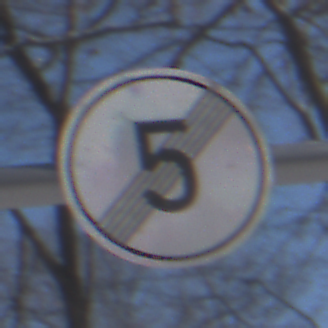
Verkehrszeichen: EndeGeschwindigkeit5
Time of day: MorningAfternoon
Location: Outdoor (Special)
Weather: Clear
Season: Winter
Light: Natural